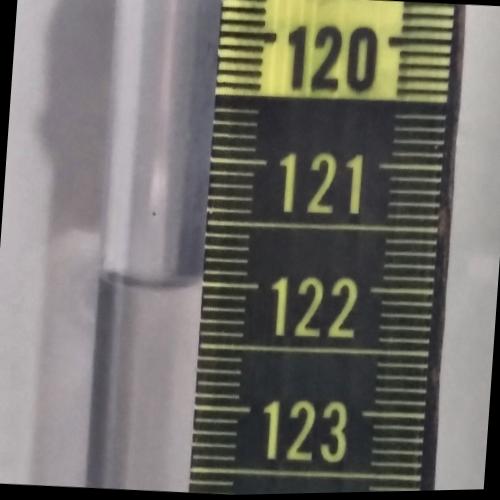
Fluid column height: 122.0 cm